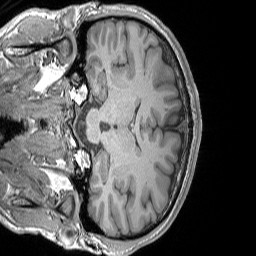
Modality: T1w
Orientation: coronal
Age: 20
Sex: male
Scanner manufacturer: siemens
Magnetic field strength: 3 T
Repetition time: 1.9 s
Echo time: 0.00302 s